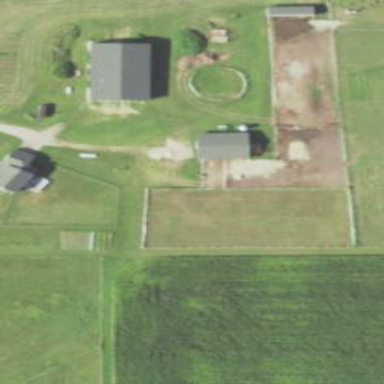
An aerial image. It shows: Farmyard area.